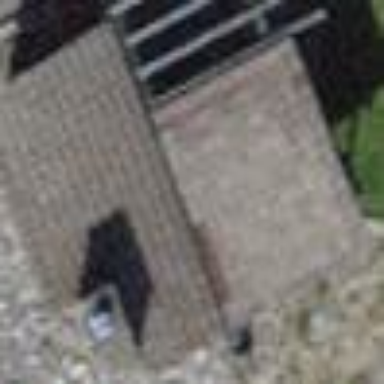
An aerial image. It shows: View of roof of building.